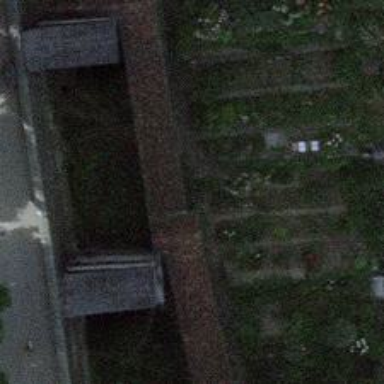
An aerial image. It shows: Bridge with steps and colonnade covering.